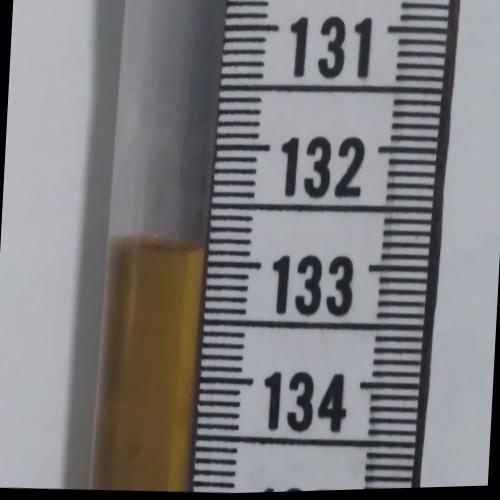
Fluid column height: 132.9 cm